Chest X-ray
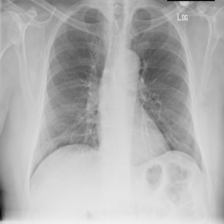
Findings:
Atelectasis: negative
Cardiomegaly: negative
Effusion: negative
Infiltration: negative
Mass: negative
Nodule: negative
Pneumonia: negative
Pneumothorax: negative
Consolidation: negative
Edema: negative
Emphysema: negative
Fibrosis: negative
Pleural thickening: negative
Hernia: negative